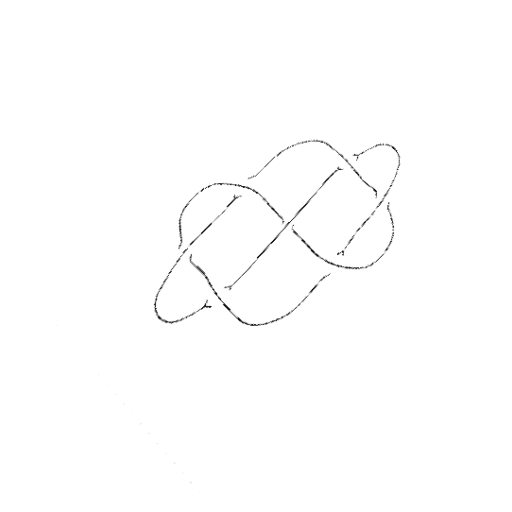
Crossing number: 7